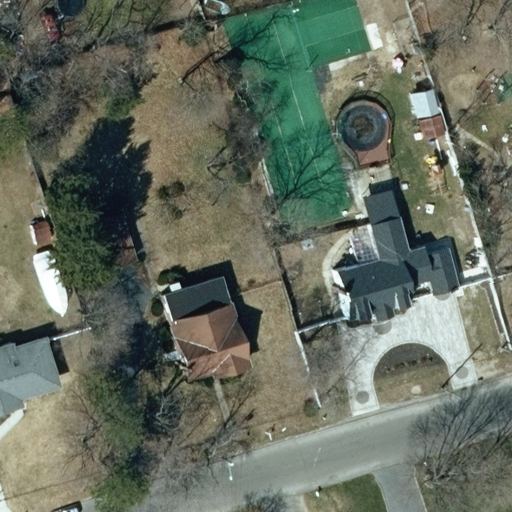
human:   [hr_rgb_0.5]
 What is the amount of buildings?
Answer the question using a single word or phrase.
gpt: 6

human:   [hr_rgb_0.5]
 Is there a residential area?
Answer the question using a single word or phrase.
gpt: yes

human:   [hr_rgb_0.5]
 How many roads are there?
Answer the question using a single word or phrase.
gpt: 1

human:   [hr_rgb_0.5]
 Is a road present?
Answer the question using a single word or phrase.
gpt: yes

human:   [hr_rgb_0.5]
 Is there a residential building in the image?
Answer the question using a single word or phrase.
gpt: yes

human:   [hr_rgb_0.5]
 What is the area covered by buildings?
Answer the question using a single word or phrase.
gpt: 822m2

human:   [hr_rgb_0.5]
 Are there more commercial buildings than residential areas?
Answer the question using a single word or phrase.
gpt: no

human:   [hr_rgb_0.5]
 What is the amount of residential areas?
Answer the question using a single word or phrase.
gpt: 1

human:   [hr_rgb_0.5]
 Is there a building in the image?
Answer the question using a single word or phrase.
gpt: yes

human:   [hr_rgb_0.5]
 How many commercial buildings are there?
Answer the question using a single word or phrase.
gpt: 0

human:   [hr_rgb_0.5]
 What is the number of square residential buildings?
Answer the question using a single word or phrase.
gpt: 0

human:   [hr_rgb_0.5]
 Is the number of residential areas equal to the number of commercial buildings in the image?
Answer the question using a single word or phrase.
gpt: no

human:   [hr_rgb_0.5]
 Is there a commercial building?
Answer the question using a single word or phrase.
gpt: no

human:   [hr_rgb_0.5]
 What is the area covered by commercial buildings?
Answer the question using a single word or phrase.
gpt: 0m2

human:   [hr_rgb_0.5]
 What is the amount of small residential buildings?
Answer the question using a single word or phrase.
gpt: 1

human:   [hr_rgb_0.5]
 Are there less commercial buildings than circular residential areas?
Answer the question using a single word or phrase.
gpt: no

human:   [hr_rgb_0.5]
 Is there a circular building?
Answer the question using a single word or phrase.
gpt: no

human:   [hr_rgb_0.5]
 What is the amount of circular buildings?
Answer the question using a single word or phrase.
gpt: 0

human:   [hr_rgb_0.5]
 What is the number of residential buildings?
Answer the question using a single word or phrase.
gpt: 4

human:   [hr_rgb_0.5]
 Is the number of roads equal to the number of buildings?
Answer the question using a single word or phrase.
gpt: no

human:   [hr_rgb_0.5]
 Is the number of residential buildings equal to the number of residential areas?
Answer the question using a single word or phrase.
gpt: no

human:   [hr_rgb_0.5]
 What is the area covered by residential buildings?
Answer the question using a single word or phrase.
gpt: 695m2

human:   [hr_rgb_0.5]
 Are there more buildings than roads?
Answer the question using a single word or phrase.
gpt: yes

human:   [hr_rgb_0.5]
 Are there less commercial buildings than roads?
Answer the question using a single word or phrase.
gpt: yes

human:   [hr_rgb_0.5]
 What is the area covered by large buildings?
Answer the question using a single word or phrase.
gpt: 0m2

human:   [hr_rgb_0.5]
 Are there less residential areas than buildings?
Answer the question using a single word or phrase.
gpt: yes

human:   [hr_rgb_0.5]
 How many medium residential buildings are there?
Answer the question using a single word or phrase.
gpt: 3

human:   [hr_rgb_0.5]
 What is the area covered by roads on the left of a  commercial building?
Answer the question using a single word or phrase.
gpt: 0m2

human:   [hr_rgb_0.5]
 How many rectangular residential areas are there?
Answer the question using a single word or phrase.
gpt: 1

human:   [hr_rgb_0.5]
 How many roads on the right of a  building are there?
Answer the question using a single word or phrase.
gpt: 1

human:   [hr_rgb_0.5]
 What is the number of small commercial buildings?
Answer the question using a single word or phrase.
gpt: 0

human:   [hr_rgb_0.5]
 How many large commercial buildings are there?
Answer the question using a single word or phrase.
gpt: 0

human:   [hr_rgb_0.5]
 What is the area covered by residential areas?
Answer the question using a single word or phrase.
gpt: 10619m2

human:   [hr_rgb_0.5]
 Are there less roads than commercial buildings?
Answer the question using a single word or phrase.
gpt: no

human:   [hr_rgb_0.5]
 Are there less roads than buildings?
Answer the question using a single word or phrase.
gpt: yes

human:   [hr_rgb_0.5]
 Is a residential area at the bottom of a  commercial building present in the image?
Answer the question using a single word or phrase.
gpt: no

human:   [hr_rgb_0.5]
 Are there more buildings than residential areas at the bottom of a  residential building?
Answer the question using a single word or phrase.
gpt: yes

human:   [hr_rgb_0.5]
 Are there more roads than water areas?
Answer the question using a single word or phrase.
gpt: yes

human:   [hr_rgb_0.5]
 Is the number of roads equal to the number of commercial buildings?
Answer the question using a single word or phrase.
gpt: no

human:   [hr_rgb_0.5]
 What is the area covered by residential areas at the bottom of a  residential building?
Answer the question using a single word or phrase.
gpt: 0m2

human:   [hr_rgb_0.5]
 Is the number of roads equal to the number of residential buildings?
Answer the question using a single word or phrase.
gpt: no

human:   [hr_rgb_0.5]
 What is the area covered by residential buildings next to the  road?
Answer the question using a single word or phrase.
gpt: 695m2

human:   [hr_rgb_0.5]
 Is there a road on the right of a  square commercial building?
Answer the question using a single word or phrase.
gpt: no

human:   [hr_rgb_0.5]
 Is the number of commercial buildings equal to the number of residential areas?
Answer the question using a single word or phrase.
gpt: no

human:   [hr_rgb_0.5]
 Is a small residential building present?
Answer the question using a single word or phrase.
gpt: yes

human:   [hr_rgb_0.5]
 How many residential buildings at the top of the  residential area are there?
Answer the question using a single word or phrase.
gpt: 0

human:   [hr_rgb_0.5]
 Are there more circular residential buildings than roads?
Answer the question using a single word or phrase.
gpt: no

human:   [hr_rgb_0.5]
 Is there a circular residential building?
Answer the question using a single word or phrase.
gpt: no

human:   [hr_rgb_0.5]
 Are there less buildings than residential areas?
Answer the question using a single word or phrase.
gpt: no

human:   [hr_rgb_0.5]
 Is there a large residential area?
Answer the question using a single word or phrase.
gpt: yes

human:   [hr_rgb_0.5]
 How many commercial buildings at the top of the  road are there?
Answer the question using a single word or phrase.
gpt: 0

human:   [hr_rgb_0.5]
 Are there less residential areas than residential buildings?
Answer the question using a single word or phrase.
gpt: yes

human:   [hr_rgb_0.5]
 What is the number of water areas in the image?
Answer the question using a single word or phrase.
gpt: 0

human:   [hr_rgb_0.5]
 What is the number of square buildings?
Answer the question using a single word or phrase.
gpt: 0

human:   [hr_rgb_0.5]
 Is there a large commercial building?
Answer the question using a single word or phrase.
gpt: no

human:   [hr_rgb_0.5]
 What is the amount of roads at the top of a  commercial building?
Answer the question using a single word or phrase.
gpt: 0

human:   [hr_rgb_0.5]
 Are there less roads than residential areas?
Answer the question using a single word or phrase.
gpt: no

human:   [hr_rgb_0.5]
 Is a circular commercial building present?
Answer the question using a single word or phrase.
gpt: no

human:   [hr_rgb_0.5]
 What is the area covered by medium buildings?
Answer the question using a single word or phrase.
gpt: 798m2

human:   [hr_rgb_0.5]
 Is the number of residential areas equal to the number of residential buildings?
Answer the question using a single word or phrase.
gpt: no

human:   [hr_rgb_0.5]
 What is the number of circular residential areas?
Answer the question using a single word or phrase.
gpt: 0

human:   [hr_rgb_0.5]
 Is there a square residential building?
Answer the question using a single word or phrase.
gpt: no

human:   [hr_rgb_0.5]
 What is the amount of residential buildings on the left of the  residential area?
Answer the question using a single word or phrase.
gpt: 2

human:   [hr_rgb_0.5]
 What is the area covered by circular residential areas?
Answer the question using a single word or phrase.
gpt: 0m2